Question: Is there a way to disable the icons in ui-select2? I am using ui-select2 in angular js, which is like adding tags while posting a question on stackoverflow:

How can I disable remove icon conditionally?
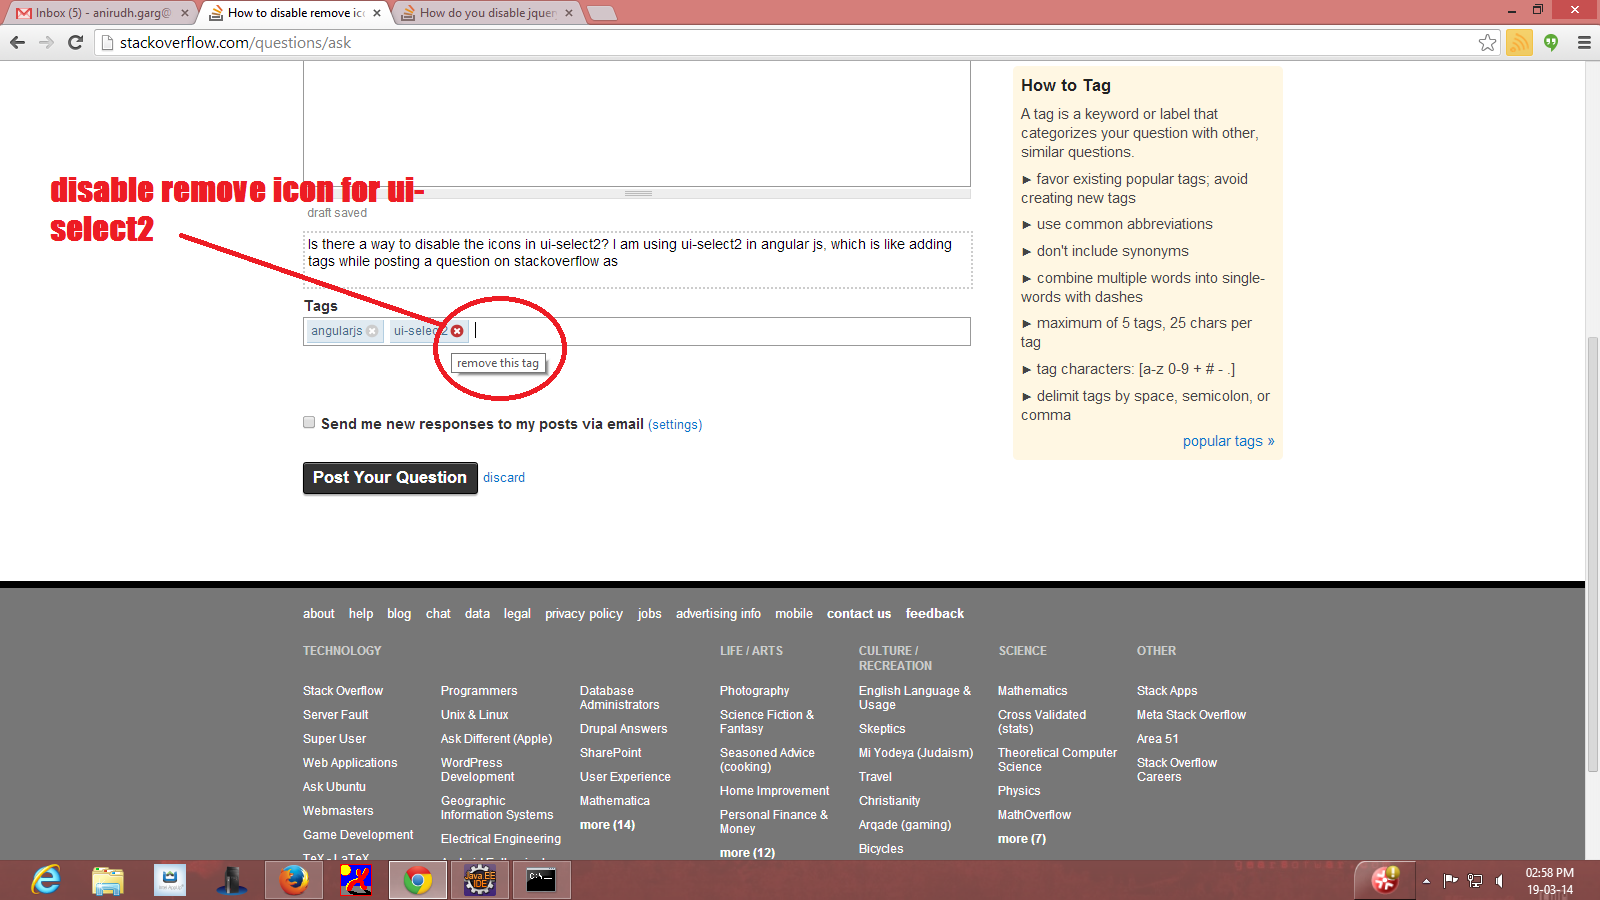
Answer: <URL>
[Edit 2018-11-12] You could always do a "display: none" on the x span:
'''
span.select2-selection__choice__remove {
display: none;
}
'''
You could also use that to disable click on it with pure JS.
And there is also a "locked" option: <URL>
You can then control, per data, which one can't be removed from the selection.